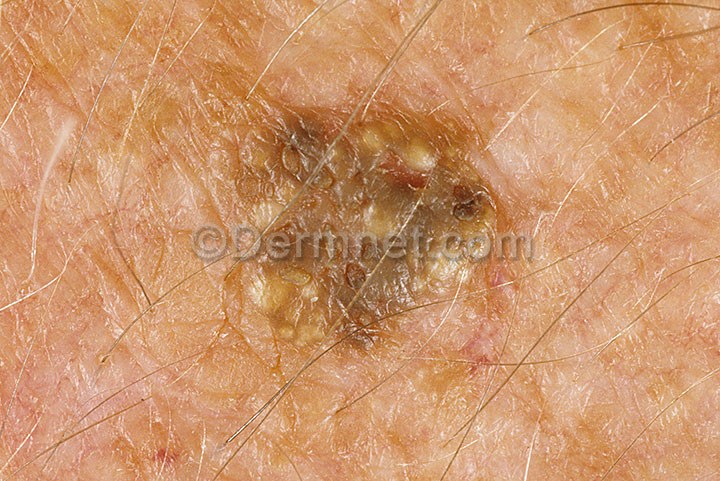
Disease: Seborrheic Keratoses and other Benign Tumors